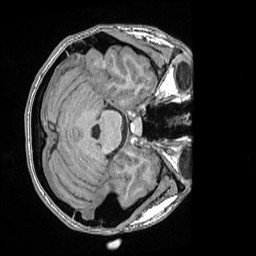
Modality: T1w
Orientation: axial
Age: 15
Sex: female
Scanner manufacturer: siemens
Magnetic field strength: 1.5 T
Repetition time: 2.04 s
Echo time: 0.00308 s